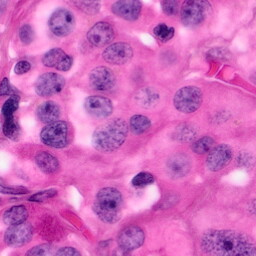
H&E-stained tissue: Pancreatic